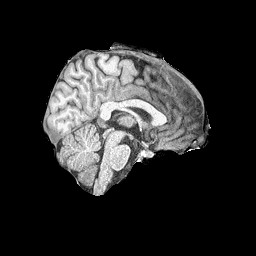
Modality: T1w
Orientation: sagittal
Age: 19
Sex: male